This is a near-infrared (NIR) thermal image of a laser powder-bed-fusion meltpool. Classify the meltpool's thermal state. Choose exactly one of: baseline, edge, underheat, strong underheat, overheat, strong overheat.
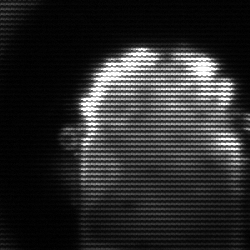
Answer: baseline